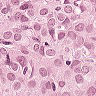
Metastatic tissue present: yes